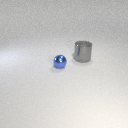
small blue metal sphere to the left of large gray metal cylinder